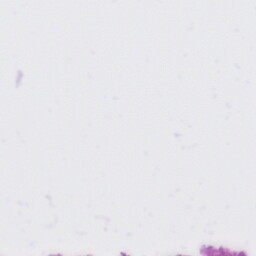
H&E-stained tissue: Liver